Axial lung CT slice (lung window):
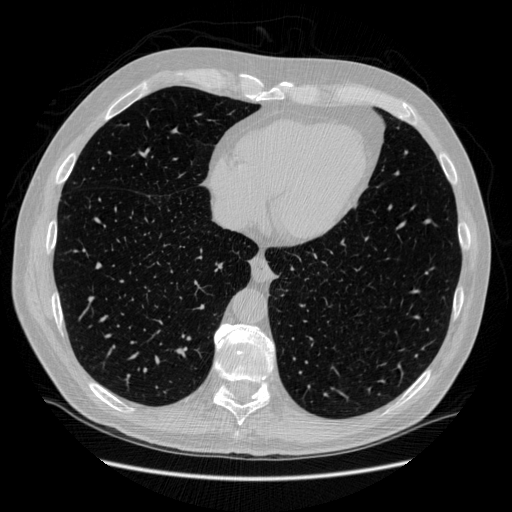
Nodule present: no